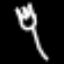
Label: fork